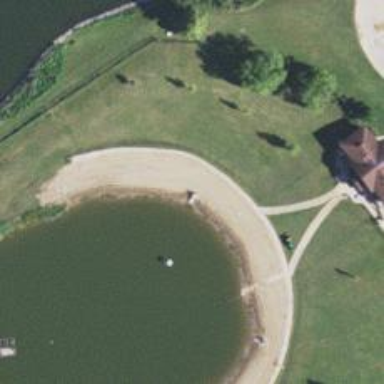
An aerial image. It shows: Lifeguard on duty.